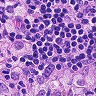
Metastatic tissue present: no